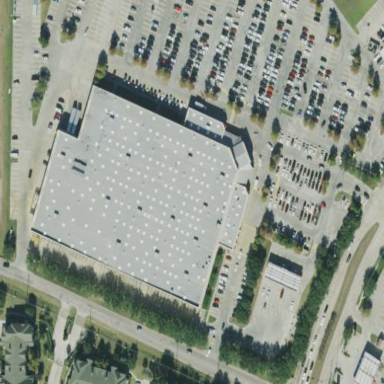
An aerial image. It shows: Retail building that operates as wholesale shop.